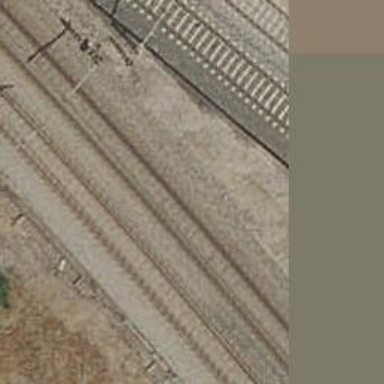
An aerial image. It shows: Railway with electrified contact lines.